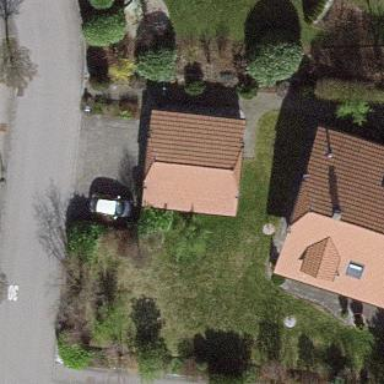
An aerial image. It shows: Garage.